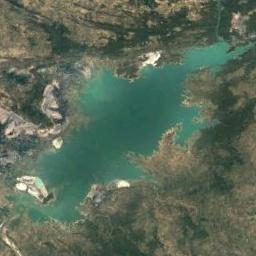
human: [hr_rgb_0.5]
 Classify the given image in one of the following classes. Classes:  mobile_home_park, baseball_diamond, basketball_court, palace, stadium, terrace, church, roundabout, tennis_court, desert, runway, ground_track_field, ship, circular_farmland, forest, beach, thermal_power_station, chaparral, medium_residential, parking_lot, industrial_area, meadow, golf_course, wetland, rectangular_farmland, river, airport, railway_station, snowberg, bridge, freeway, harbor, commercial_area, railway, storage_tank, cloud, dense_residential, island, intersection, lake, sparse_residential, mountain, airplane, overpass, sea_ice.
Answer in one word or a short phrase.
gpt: lake